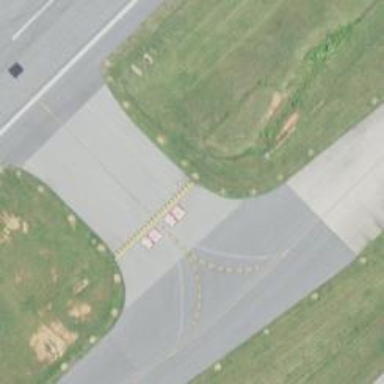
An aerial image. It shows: View of taxiway at the airport.